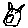
Label: cat